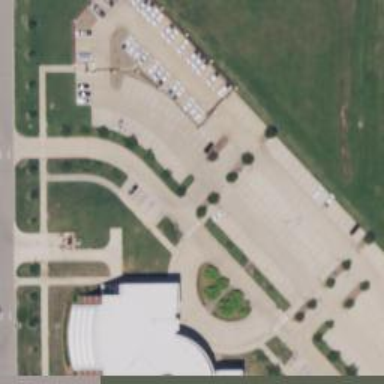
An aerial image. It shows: Parking space.